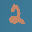
Label: 2